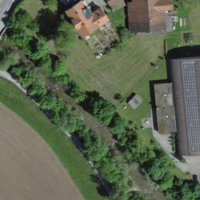
EUNIS habitat code: 55
Species observed at this site:
Gonocerus acuteangulatus